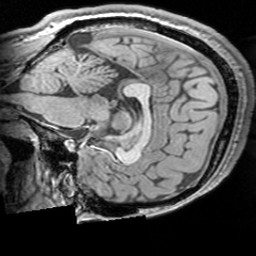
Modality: T1w
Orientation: sagittal
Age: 28
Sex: male
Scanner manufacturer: siemens
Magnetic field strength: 3 T
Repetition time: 1.63 s
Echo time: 0.00311 s